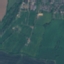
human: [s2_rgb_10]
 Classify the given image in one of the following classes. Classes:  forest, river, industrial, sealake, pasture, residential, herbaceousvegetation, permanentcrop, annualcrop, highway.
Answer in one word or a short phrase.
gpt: Pasture